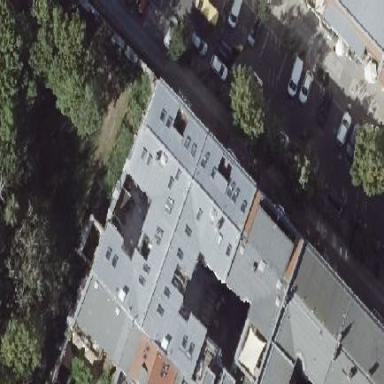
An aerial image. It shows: Residential building with gambrel roof made of red roof tiles. The building itself has grey color.